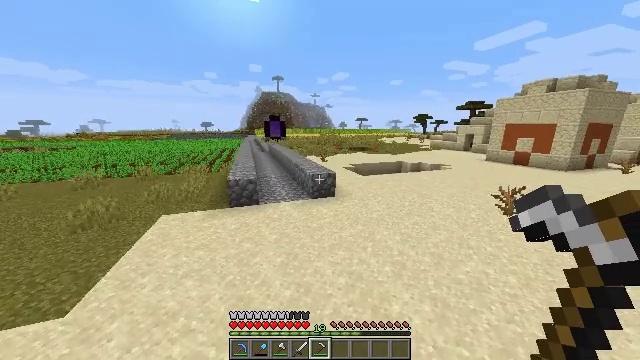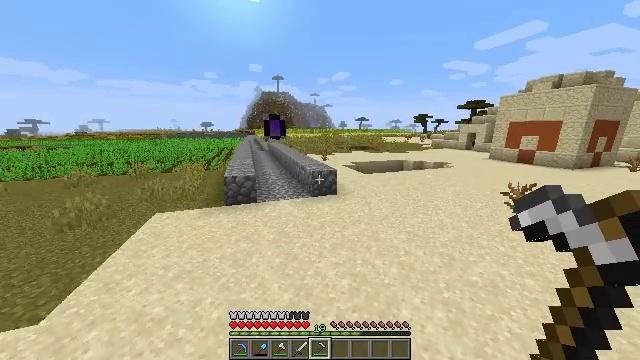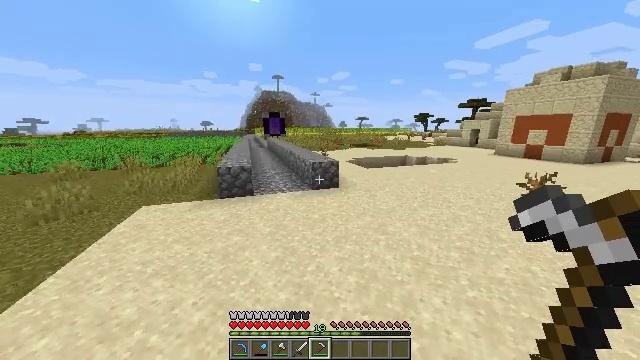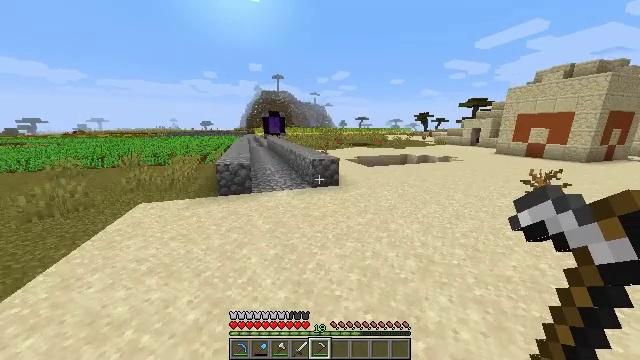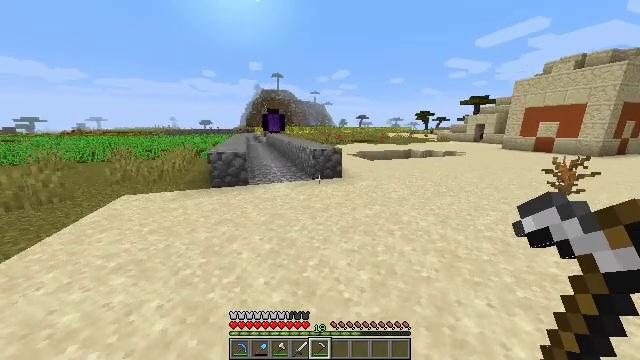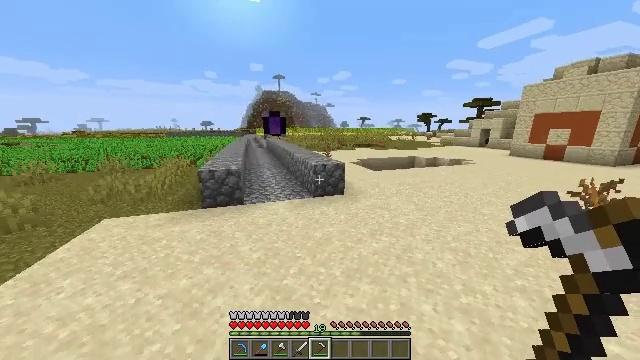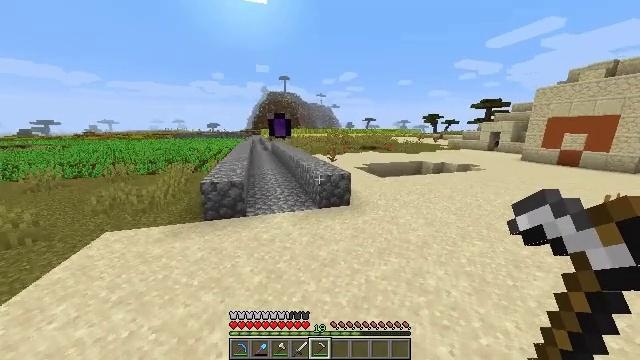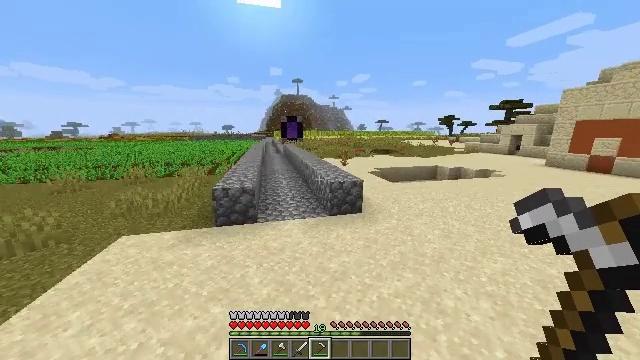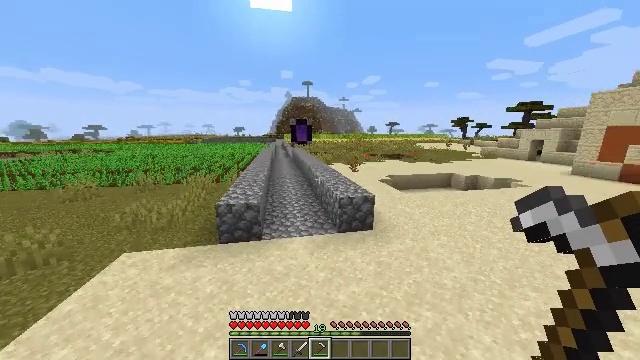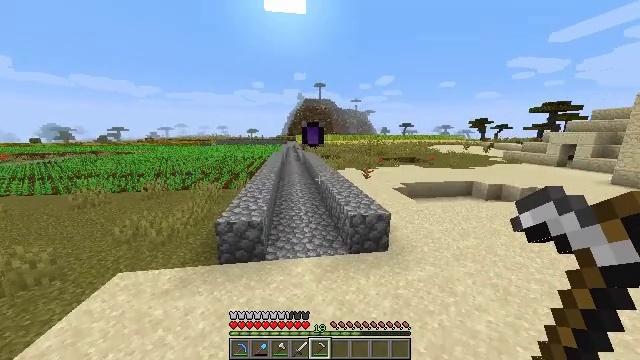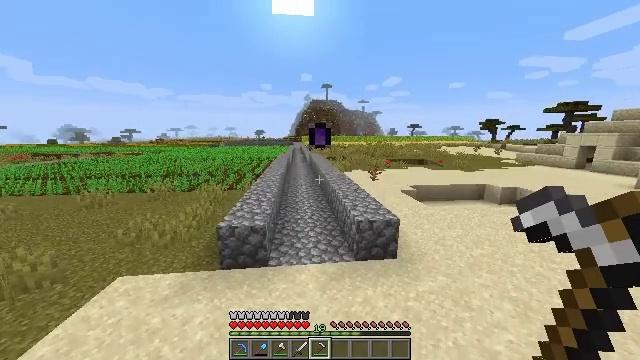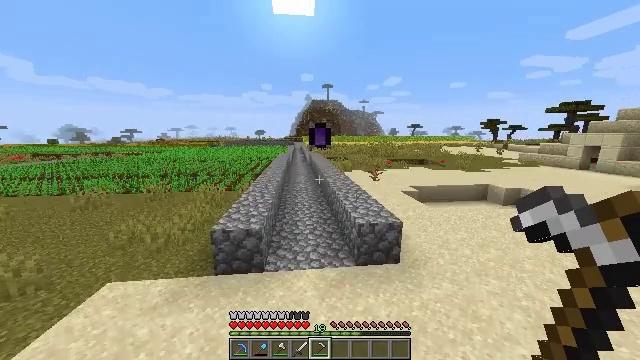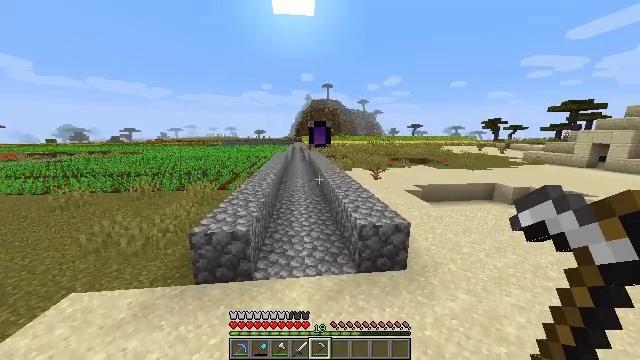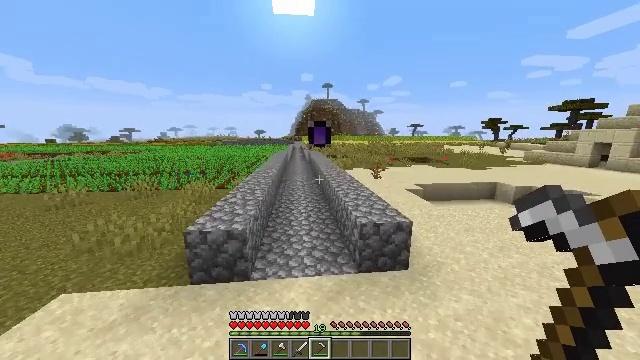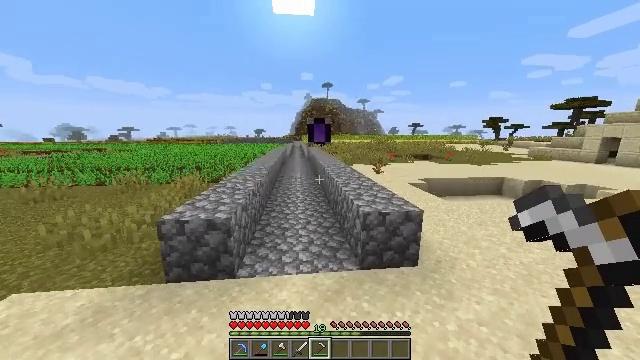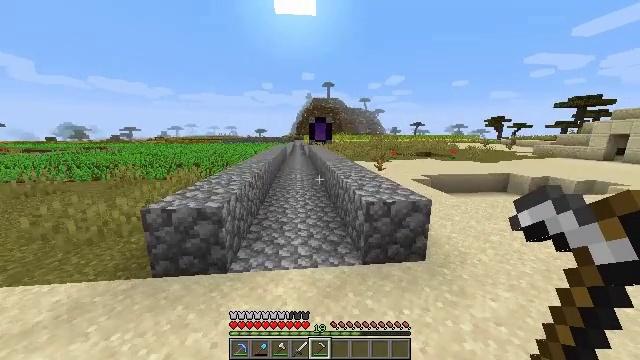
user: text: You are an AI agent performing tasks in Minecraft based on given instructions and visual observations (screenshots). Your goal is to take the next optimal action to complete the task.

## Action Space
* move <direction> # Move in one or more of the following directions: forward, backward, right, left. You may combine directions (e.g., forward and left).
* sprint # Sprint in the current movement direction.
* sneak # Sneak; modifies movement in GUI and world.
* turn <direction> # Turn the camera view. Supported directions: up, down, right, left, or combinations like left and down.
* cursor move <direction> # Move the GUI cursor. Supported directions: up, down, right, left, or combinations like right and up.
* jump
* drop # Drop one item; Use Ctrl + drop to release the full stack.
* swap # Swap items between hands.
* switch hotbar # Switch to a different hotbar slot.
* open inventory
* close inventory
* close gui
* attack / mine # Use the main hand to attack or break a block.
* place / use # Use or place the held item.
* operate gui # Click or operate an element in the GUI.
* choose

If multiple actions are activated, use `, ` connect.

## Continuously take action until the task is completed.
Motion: motion action
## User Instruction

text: Mine the acacia wall sign from the wall.
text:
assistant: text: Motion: move forward, sprint, jump
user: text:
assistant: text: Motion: move forward, sprint, jump
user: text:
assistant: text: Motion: move forward, sprint, jump
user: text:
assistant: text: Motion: move forward, sprint, jump
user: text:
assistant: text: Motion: move forward, sprint, jump
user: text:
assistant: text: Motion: move forward, sprint, turn left, jump
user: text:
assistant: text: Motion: move forward, sprint, turn left, jump
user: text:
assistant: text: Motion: move forward, sprint, turn left, jump
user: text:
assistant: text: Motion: move forward, sprint, turn left, jump
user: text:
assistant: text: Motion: move forward, sprint, turn left, jump
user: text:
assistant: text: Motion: move forward, sprint, jump
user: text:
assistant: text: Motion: move forward, sprint, jump
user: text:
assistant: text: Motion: move forward, sprint, jump
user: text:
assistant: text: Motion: move forward, sprint, jump
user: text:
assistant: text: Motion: move forward, sprint, jump
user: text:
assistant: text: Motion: move forward, sprint, jump
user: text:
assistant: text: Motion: move forward, sprint, turn left, jump
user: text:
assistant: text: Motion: move forward, sprint, turn left, jump
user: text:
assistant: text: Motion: move forward, sprint, turn left, jump
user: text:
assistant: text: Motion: move forward, sprint, jump
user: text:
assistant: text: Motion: move forward, sprint, jump
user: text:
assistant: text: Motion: move forward, sprint, jump
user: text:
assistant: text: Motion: move forward, sprint, jump
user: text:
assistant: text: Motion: move forward, sprint, jump
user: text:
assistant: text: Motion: move forward, sprint, jump
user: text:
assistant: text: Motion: move forward, sprint, jump
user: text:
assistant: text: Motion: move forward, sprint, jump
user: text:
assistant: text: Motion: move forward, sprint, jump
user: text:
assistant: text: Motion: move forward, sprint, jump
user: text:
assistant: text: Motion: move forward, sprint, jump